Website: bh-photo
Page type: billing-address
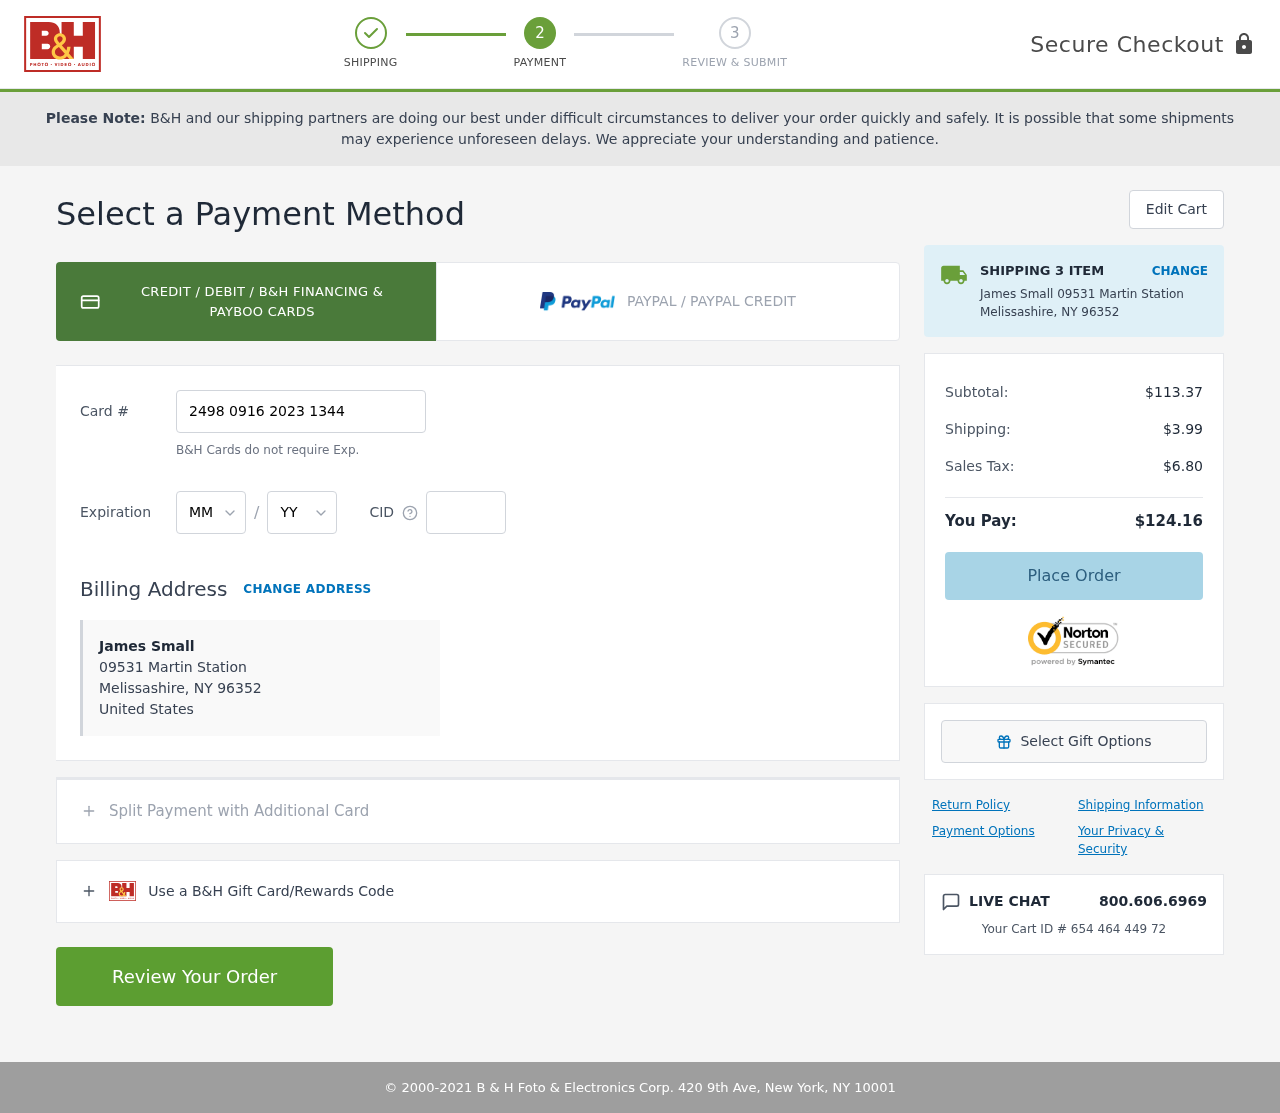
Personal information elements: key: PII_CARD_CVV
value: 024
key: PII_CARD_EXPIRY_MONTH
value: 10
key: PII_CARD_EXPIRY_YEAR
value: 27
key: PII_CARD_NUMBER
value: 2498 0916 2023 1344
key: PII_CITY
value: Melissashire
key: PII_COUNTRY
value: United States
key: PII_FULLNAME
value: James Small
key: PII_POSTCODE
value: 96352
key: PII_STATE_ABBR
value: NY
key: PII_STREET
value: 09531 Martin Station
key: PII_FULLNAME2
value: James Small
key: PII_CITY_STATE
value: Melissashire, NY
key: PII_POSTCODE_FULL
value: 96352
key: PII_POSTCODE_NUMERIC
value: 96352
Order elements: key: ORDER_NUM_ITEMS
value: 3
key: ORDER_SUBTOTAL
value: $113.37
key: ORDER_SHIPPING_COST
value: $3.99
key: ORDER_TAX
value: $6.80
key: ORDER_TOTAL
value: $124.16
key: ORDER_ID
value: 654 464 449 72